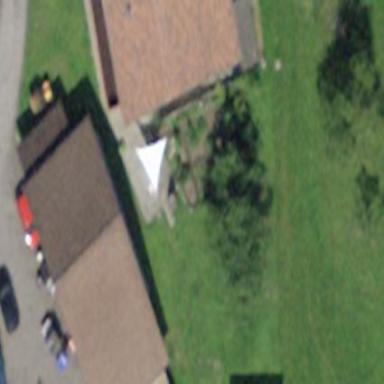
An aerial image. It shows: Shed.